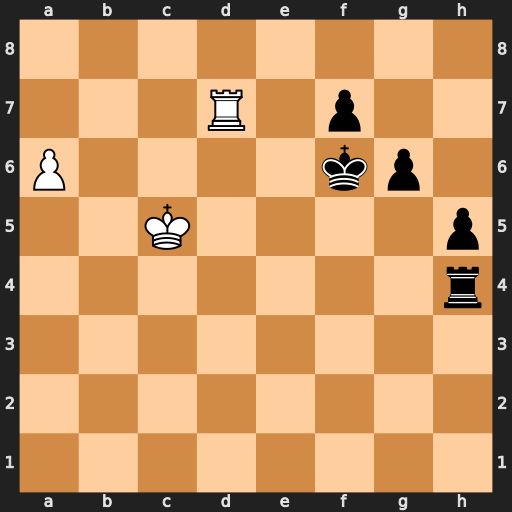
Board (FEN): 8/3R1p2/P4kp1/2K4p/7r/8/8/8
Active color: w
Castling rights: -
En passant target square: -
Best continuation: a7 Ra4 Kb5 Rxa7 Rxa7